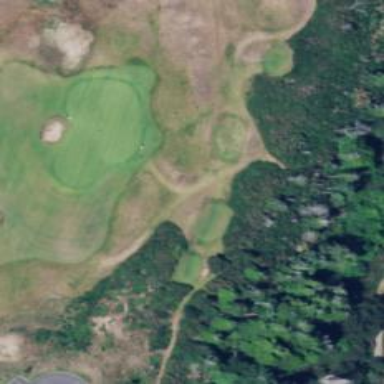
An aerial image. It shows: Path for both roads and golfers.